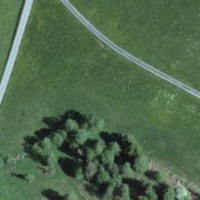
EUNIS habitat code: 24
Species observed at this site:
Leucanthemum vulgare
Matricaria discoidea